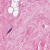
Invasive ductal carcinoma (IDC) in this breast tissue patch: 0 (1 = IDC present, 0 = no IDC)